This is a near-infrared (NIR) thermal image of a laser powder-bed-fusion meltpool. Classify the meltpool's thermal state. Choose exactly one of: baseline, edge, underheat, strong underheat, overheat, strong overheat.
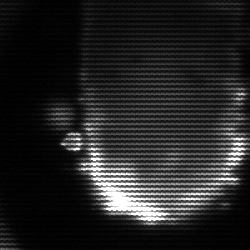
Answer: baseline